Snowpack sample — Buffalo Mountain, Silverthorne, Colorado, USA (1/25/25, 10:11 AM MST)
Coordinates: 39.6222, -106.1139
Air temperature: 22 °F
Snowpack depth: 110 cm
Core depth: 30 cm
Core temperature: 42.8 °F
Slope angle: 12°, slope face: 102°
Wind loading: high
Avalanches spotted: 0
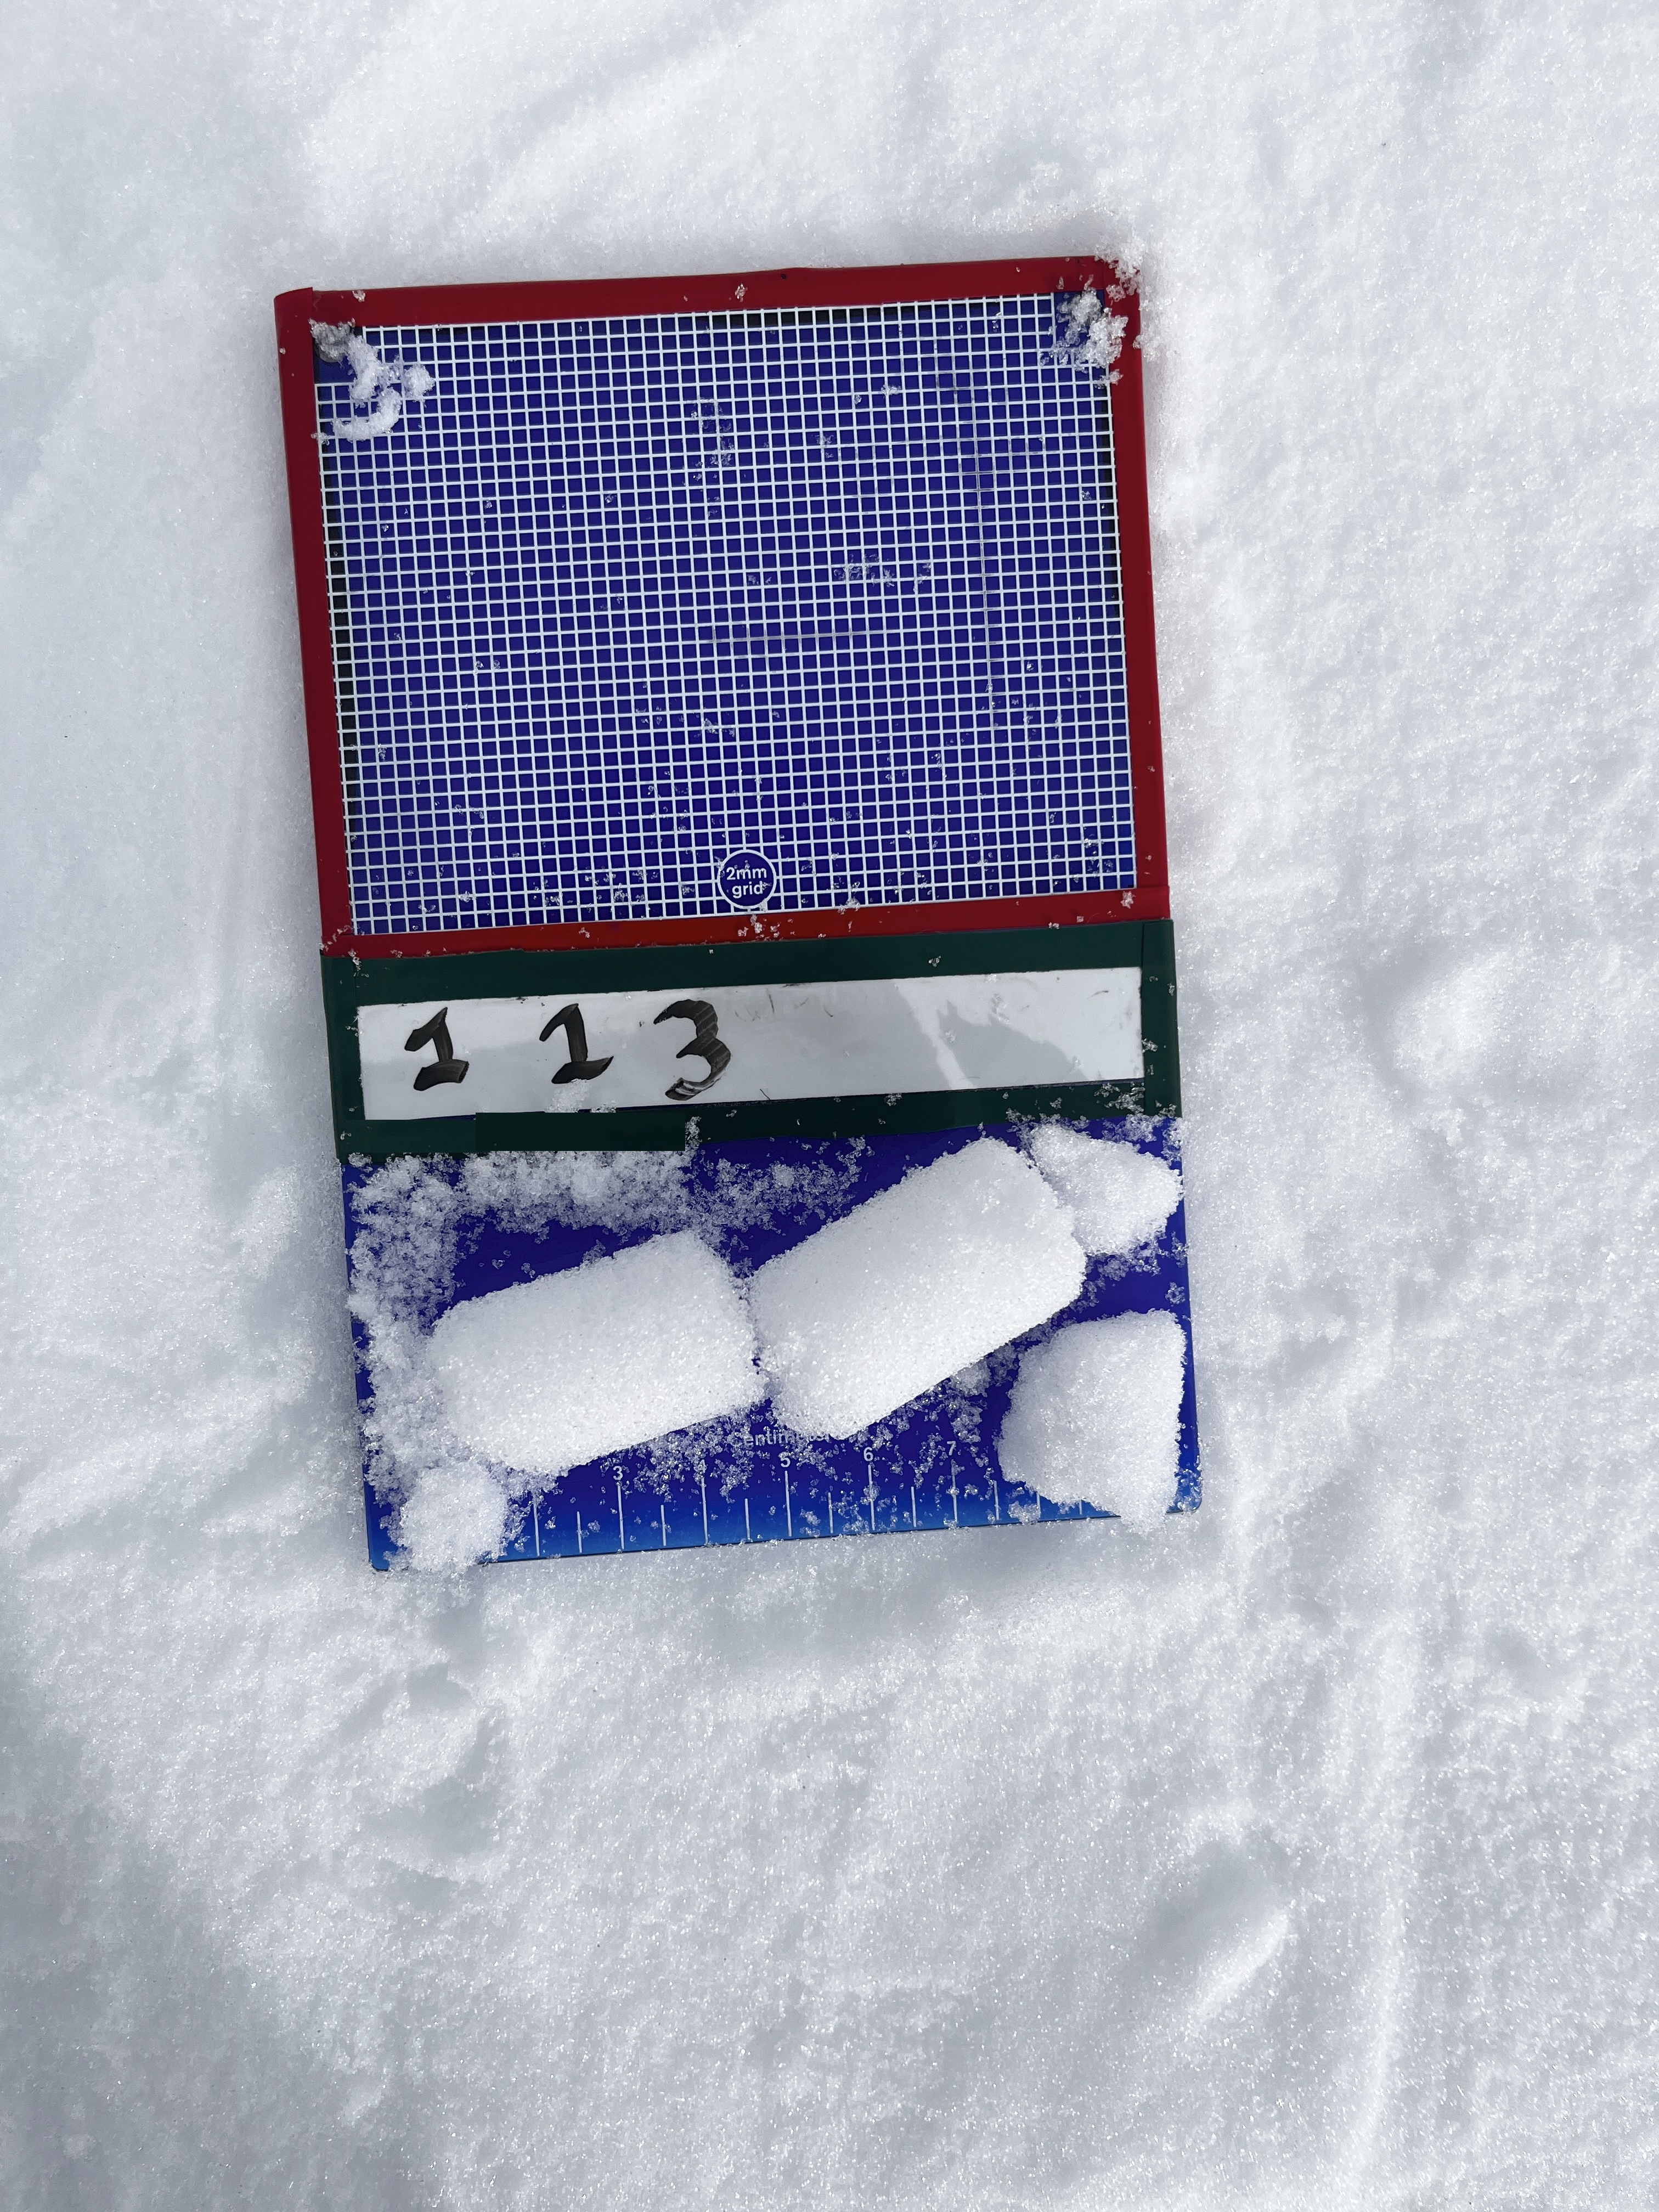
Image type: crystal_card
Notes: No avalanches nearby, collected on the outskirts of a fire break 15 meters from the treeline, on way to Buffalo and Red Mountain